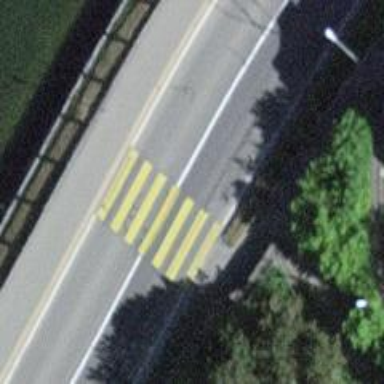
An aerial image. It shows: Uncontrolled crossing on the road.